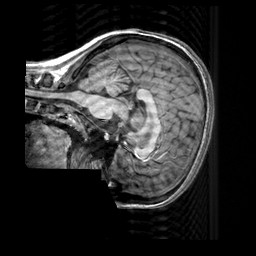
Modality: T1w
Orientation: sagittal
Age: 19
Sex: female
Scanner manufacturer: siemens
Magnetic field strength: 3 T
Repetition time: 2.3 s
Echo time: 0.00303 s